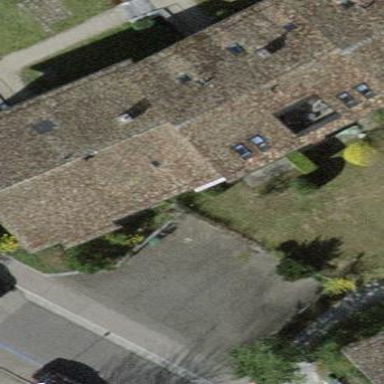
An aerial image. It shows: Building with pitched roof.